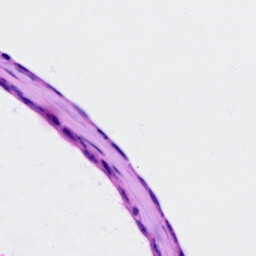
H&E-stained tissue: Ovarian